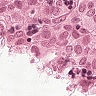
Metastatic tissue present: yes